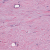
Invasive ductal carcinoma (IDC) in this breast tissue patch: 1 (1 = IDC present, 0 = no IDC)